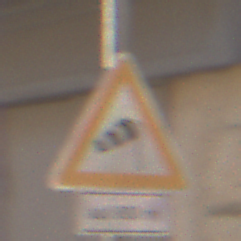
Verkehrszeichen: SeitenwindVonRechts
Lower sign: LaengeEinerStrecke5
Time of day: Midday
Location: Outdoor (Urban)
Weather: Clear
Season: NotSpecified
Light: Natural